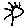
Label: sun